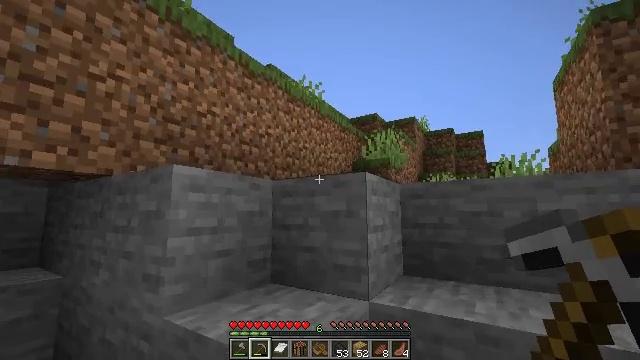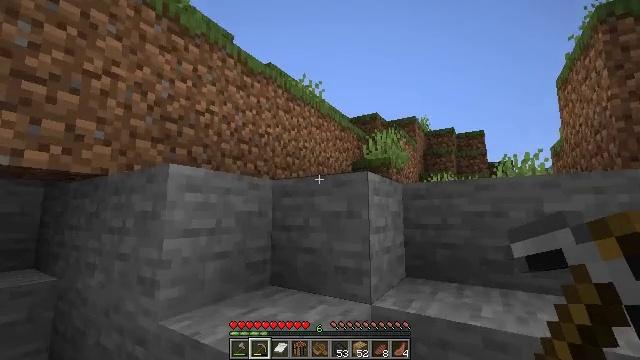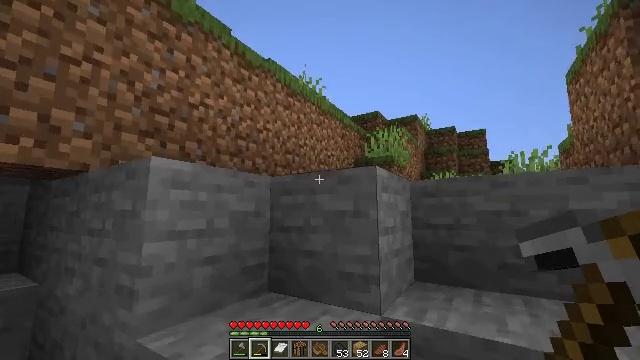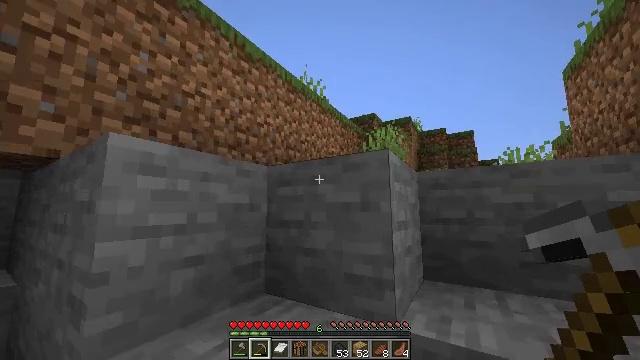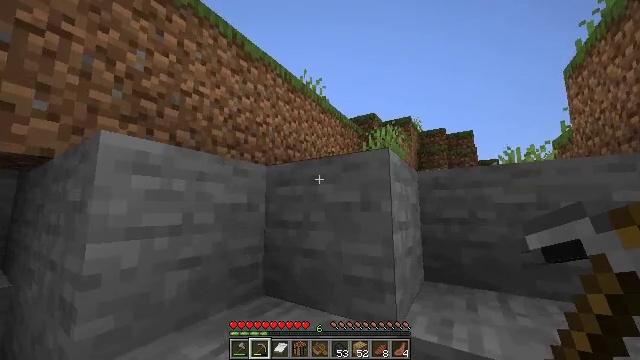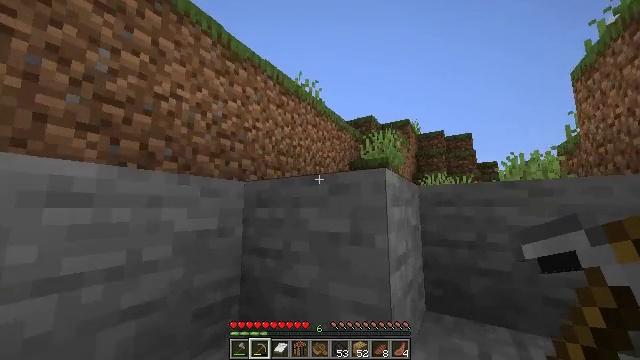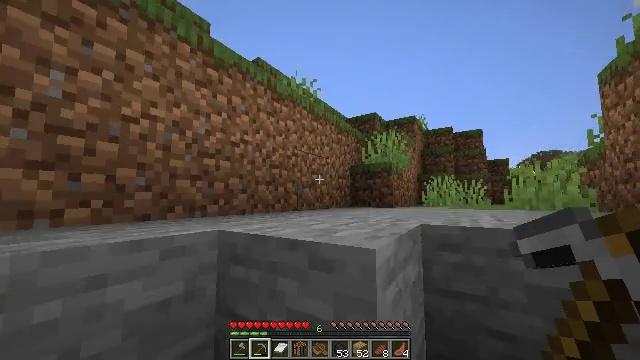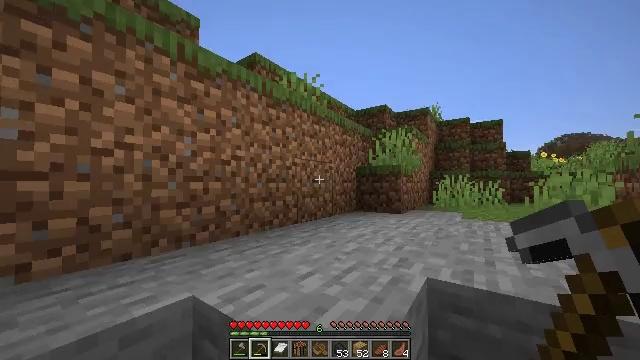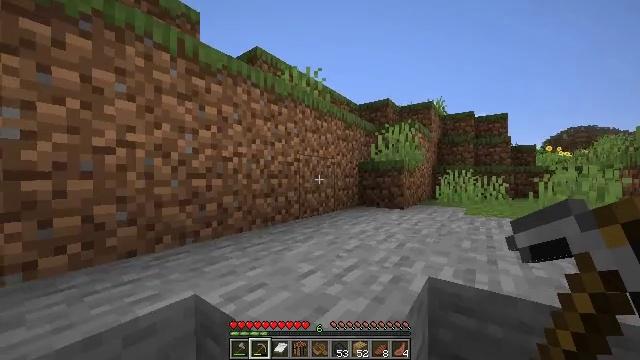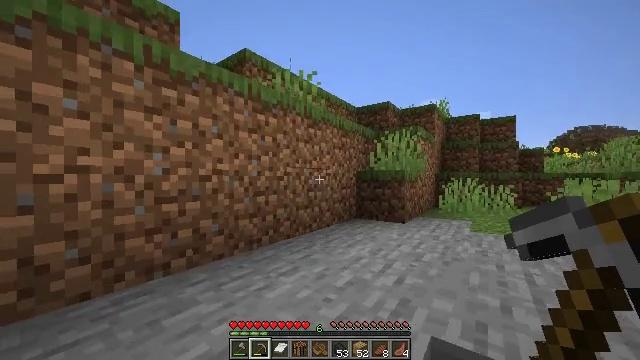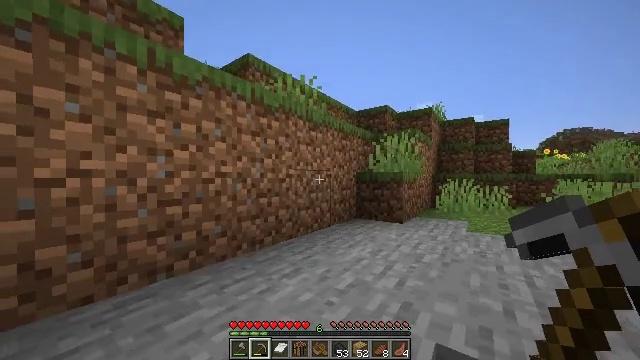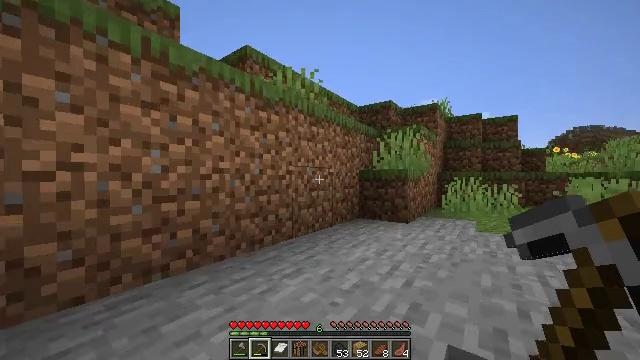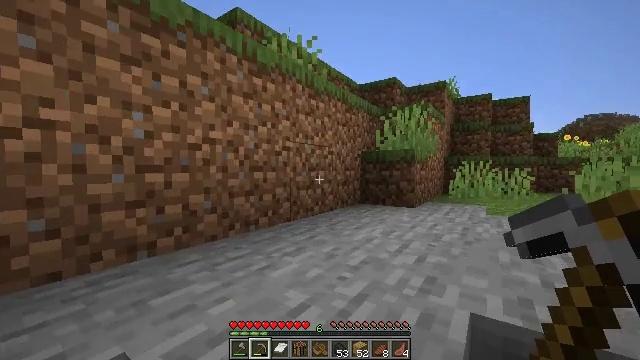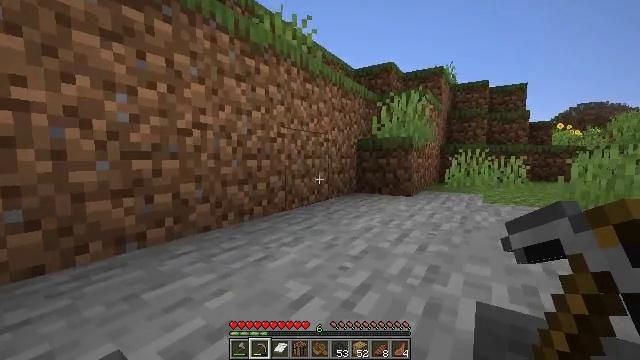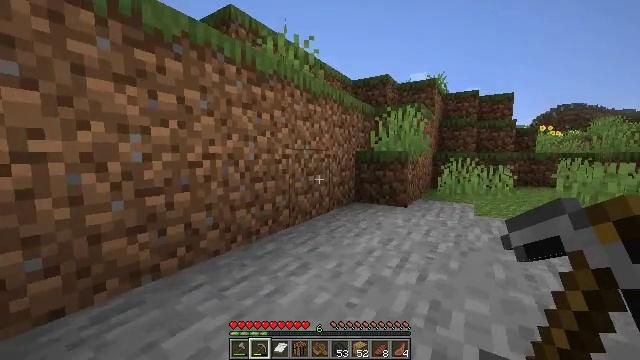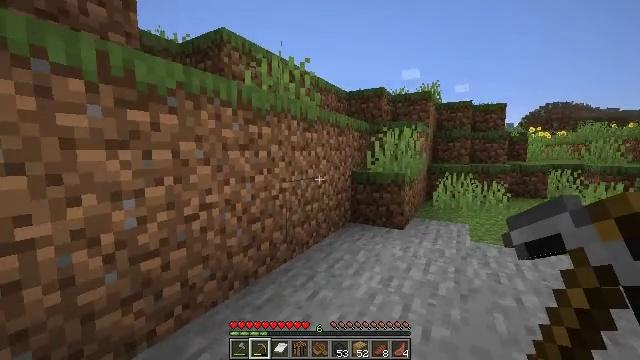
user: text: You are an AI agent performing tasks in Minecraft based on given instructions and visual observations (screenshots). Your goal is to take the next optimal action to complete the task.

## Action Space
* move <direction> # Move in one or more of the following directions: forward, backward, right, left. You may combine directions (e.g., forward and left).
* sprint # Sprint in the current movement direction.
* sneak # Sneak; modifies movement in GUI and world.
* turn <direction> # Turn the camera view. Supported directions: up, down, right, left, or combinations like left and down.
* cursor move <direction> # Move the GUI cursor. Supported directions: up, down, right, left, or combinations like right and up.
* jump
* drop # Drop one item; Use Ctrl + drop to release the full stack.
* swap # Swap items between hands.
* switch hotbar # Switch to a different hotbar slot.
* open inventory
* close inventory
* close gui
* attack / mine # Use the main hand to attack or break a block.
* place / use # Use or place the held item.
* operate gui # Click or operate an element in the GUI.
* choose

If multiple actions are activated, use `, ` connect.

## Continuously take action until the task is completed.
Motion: motion action
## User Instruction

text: Harvest a cornflower from the meadow.
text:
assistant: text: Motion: move forward, sprint
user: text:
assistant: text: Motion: move forward, sprint
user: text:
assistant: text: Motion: move forward, sprint
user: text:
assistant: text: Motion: move forward, sprint
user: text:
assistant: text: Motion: move forward, sprint, jump
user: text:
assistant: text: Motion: move forward, sprint, turn down, jump
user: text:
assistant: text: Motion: move forward, sprint, turn left and down, jump
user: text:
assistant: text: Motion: move forward, sprint, turn down
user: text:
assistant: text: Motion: move forward, sprint
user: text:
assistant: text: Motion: move forward, sprint
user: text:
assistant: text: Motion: move forward, sprint, jump
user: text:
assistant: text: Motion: move forward, sprint, turn right and down, jump
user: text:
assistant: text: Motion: move forward, sprint, turn right and down, jump
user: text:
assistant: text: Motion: move forward, sprint, turn down, jump
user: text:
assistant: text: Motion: move forward, sprint, turn right
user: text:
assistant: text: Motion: move forward, sprint, turn right
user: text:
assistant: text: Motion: move forward, sprint, turn right
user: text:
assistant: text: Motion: move forward, sprint, turn right and down
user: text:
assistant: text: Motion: move forward, sprint, turn right
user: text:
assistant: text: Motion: move forward, sprint, turn right
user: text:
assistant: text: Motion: move forward, sprint, turn right and down
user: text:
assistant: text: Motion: move forward, sprint, turn right and down
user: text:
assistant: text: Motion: move forward, sprint, turn right and down
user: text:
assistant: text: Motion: move forward, turn right
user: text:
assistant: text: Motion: move left, turn right
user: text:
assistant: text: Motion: move left, turn right
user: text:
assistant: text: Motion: move left, turn right
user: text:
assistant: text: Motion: move back and move left, turn right
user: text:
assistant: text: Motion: move back and move left, turn right and down
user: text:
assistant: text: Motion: move back and move left, turn right